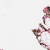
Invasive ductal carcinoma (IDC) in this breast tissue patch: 0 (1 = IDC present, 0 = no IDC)